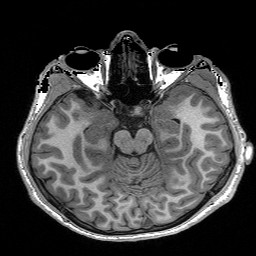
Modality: T1w
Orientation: coronal
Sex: male
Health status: healthy
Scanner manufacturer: siemens
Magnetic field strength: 3 T
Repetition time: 3.2 s